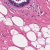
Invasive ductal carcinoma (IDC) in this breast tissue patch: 0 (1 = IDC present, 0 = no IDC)